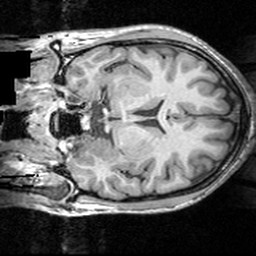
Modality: T1w
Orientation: coronal
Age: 21
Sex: female
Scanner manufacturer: siemens
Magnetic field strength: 3 T
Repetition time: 1.62 s
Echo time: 0.003 s